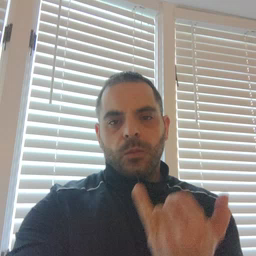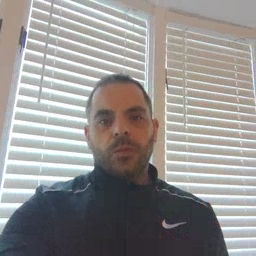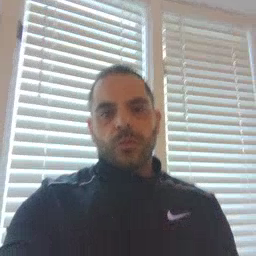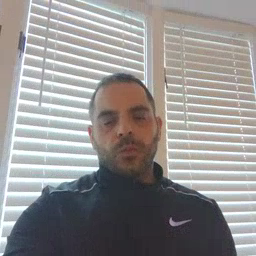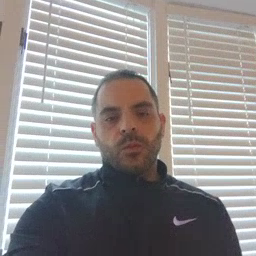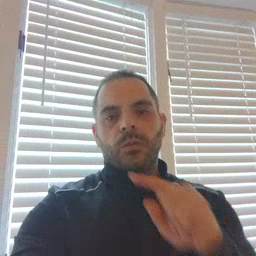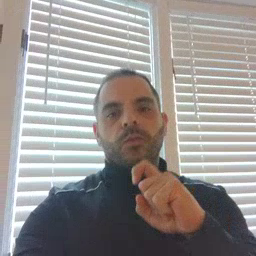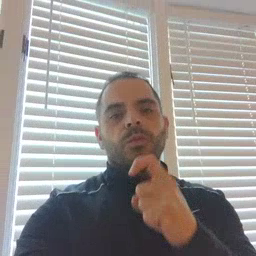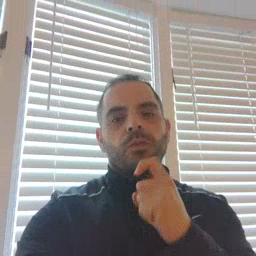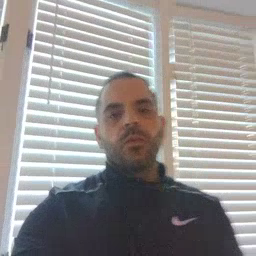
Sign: garbage